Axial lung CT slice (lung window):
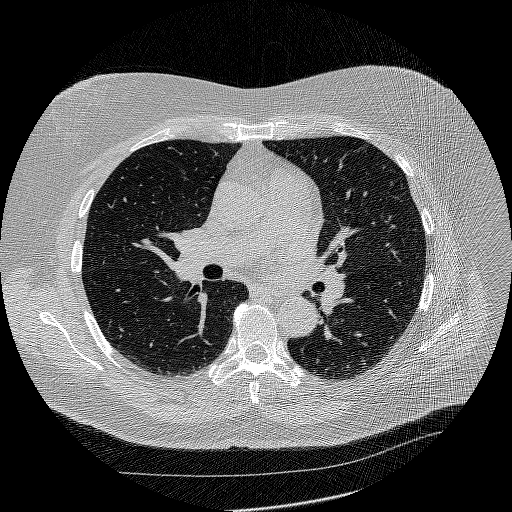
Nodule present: no